Field crop: maize
Growth stage: 1
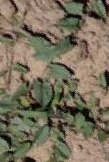
Species: convolvulus